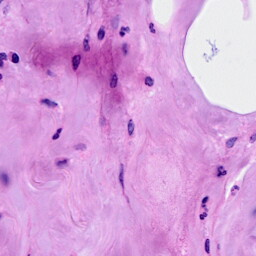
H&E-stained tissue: Breast